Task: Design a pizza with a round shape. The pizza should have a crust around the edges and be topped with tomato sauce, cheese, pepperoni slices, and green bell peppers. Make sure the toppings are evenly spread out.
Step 483:
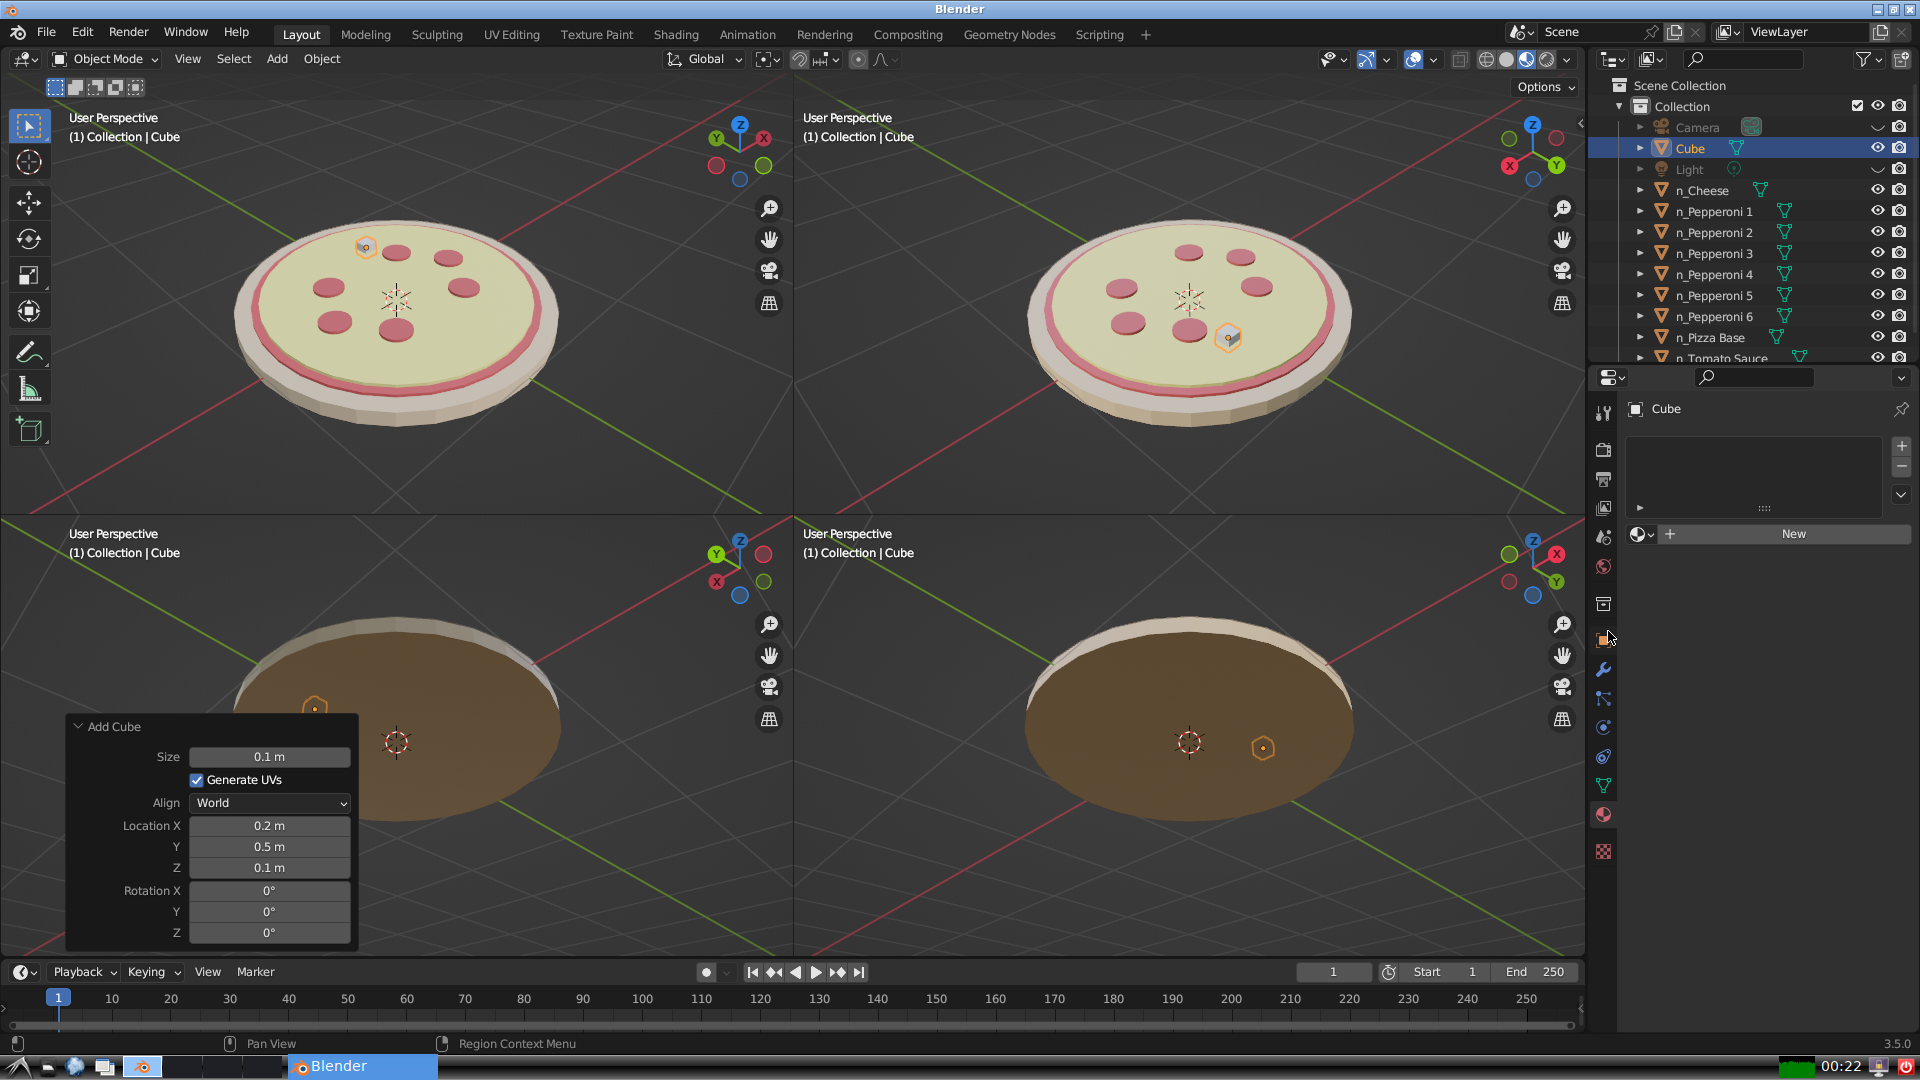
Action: click: no